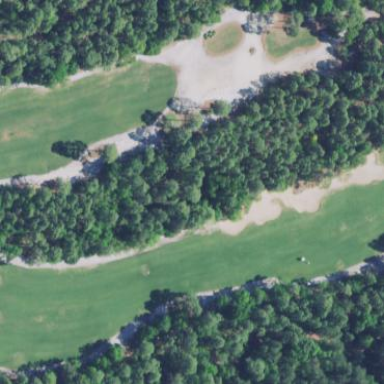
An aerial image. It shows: Golf fairway surrounded by grass.